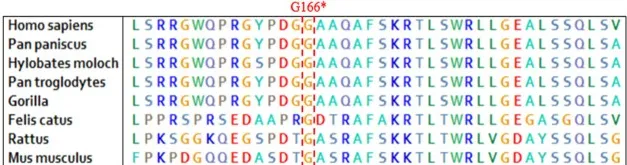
The clinical data and genetic analysis of the patient with MMP21 variant. (C) The sequence encoding the signal peptide and propeptide is before the red dotted line, the subsequent sequence encodes matrix metalloproteinase-21, the red arrow indicates the variant identified in this study, and the numbers and black arrows indicate the family in Table 2 and position of MMP21 variants, respectively. Domain structure of MMP21. SP, signal peptide; PG_binding, putative peptidoglycan-binding domain; ZnMc superfamily, zinc-dependent metalloprotease; HX superfamily, hemopexin-like repeats.
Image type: chart (chart)